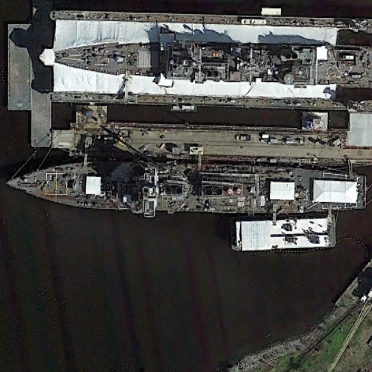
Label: destroyer